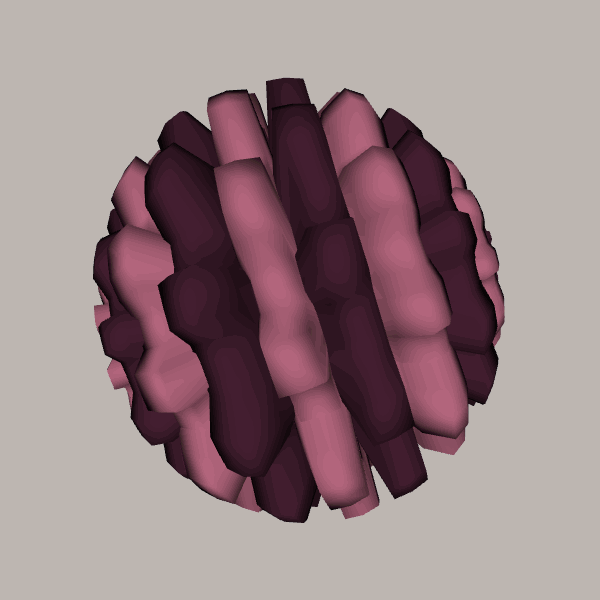
Background: light